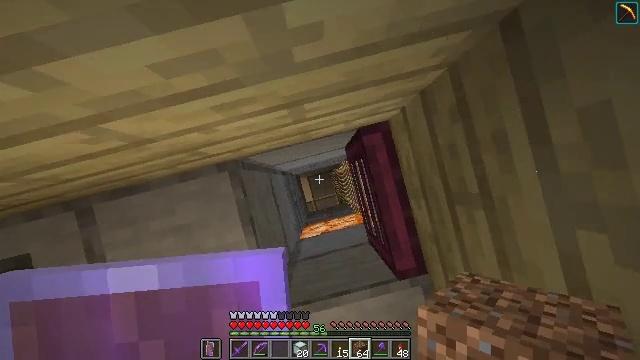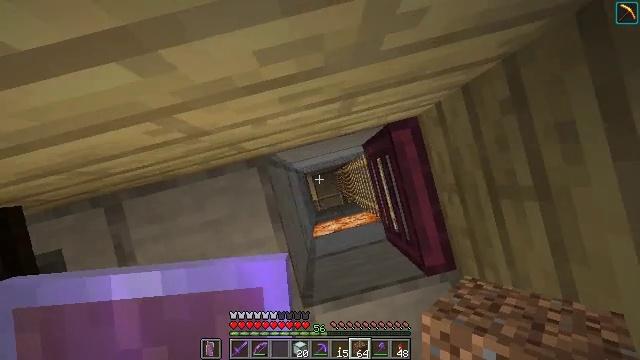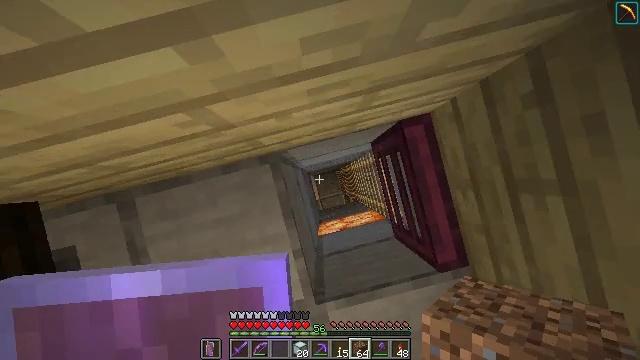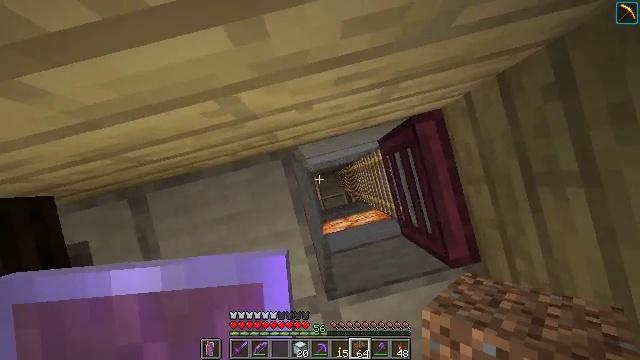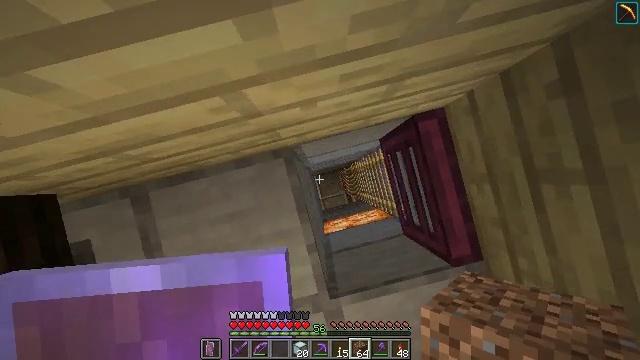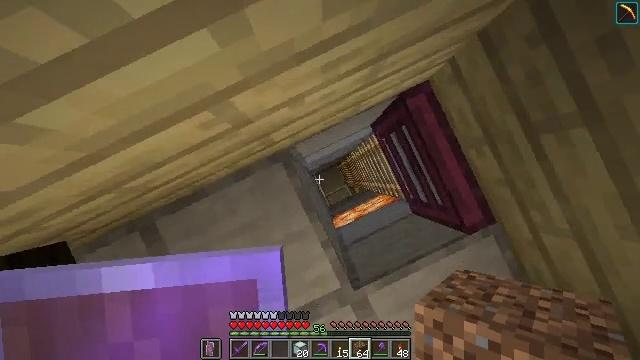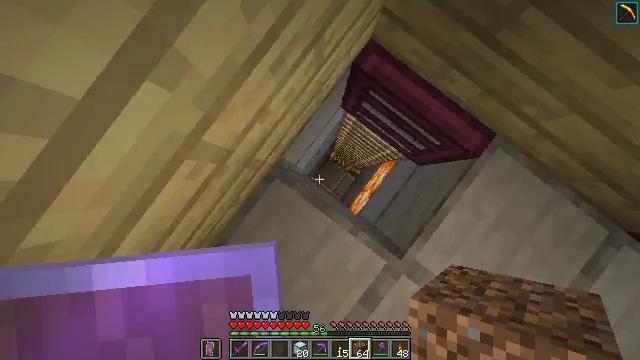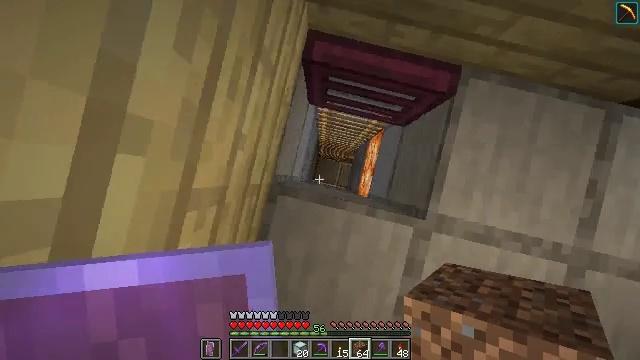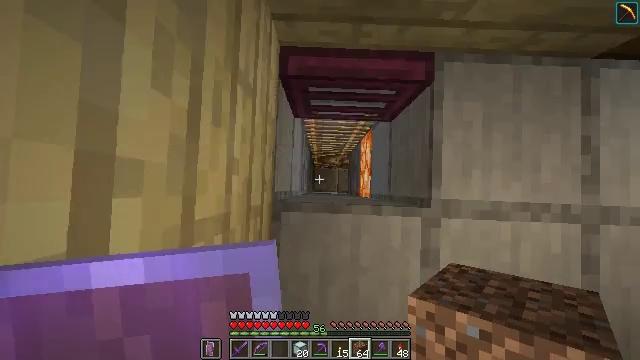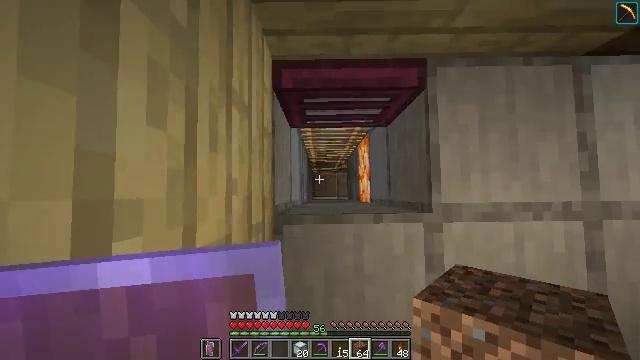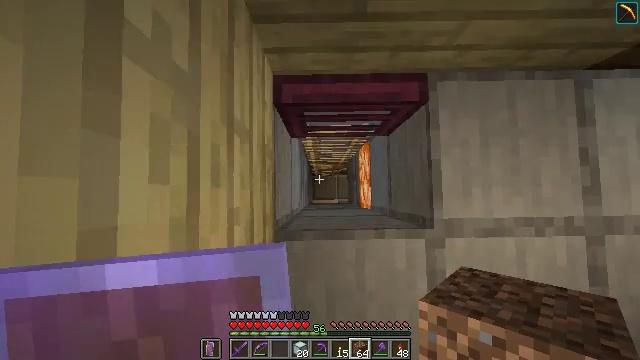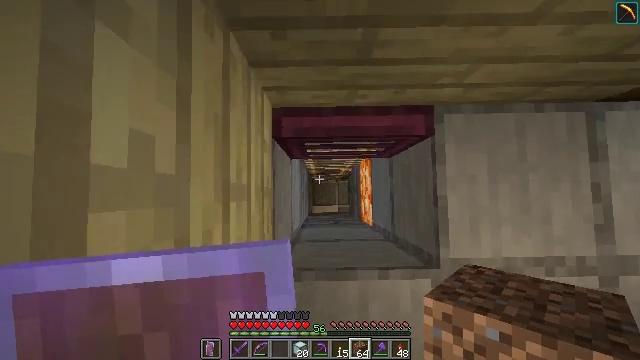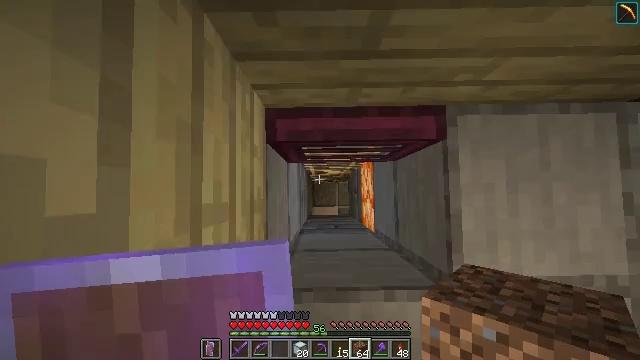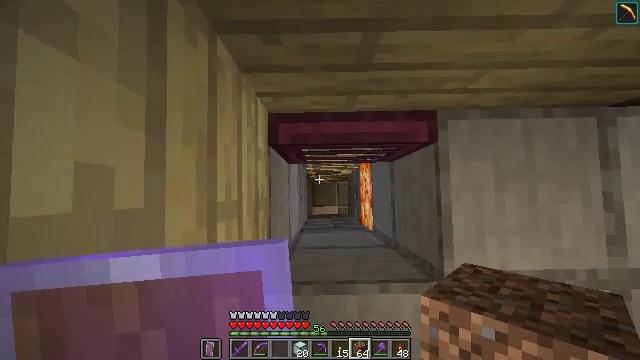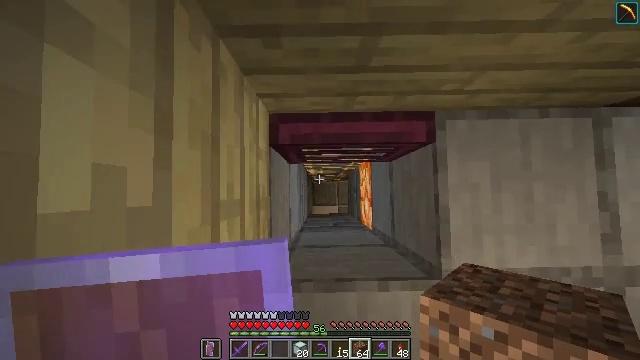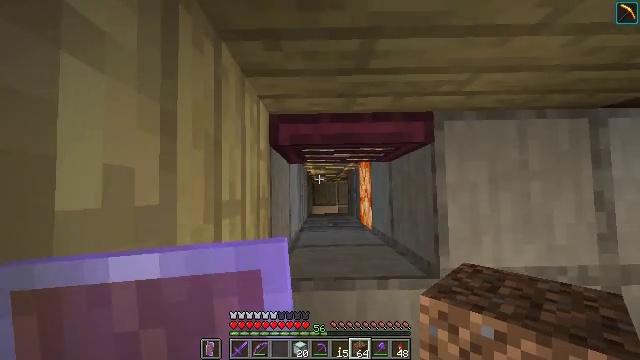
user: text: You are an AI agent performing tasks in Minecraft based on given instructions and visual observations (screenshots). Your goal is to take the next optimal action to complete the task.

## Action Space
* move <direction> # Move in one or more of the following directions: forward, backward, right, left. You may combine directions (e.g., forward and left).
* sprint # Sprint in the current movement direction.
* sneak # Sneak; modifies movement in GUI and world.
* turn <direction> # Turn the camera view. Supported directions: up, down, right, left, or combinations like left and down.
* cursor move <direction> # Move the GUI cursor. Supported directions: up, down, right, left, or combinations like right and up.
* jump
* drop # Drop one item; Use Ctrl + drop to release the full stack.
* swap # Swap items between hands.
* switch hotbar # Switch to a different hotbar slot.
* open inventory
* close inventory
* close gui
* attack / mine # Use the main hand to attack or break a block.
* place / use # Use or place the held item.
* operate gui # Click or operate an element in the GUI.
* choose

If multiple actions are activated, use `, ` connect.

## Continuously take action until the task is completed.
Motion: motion action
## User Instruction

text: Break the cactus block.
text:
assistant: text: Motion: move left
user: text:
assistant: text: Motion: no_op
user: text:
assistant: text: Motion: no_op
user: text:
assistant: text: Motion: no_op
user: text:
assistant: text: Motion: turn right and down
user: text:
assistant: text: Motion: turn right and down
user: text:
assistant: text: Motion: turn right and down
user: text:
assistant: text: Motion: turn right and up
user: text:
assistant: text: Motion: move forward, turn right and up
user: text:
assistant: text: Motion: move forward
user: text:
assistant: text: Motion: move forward
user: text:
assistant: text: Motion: no_op
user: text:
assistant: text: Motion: no_op
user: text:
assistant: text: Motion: no_op
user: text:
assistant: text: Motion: no_op
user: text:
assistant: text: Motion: no_op
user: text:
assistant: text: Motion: no_op
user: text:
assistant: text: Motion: no_op
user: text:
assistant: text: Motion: no_op
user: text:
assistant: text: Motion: no_op
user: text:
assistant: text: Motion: no_op
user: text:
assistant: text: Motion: no_op
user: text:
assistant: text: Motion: no_op
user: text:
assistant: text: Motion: no_op
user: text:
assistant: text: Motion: turn left and up
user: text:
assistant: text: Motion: turn left and up
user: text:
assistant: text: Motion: turn left and down
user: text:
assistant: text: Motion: turn left and down
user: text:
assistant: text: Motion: turn left
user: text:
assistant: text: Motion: turn left